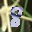
Label: 8